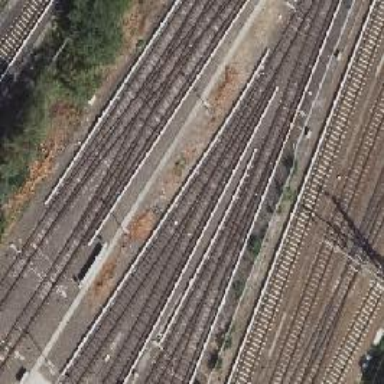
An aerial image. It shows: Yard serving the electrified light rail railway.